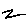
Label: zigzag